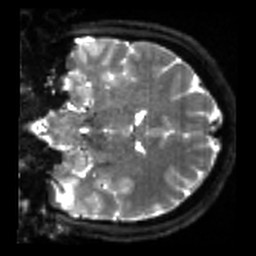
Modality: sbref
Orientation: coronal
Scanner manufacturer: siemens
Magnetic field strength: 3 T
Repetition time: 4 s
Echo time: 0.0594 s